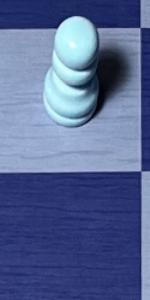
Label: Empty